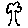
Label: tree